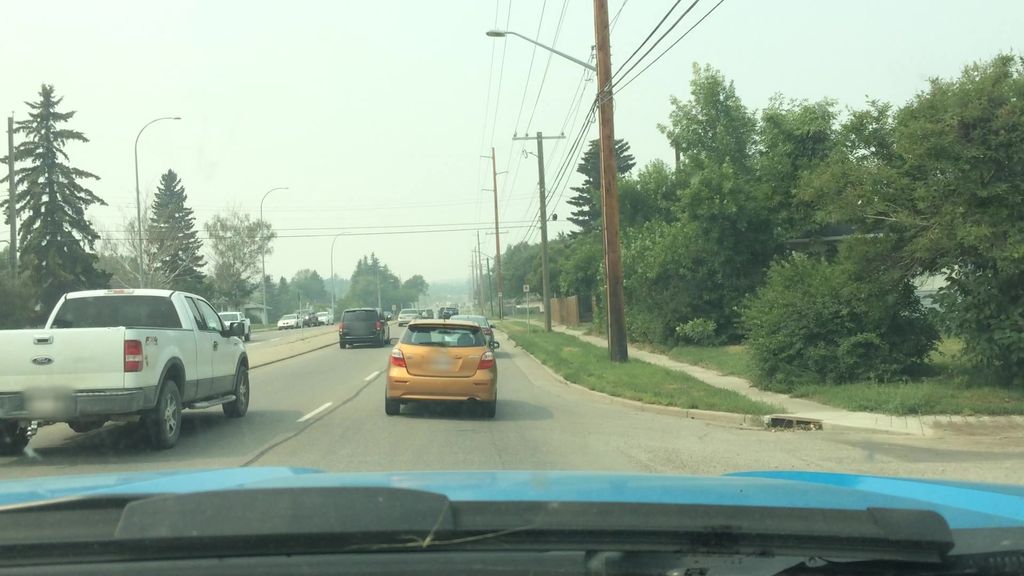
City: calgary